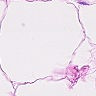
Metastatic tissue present: no